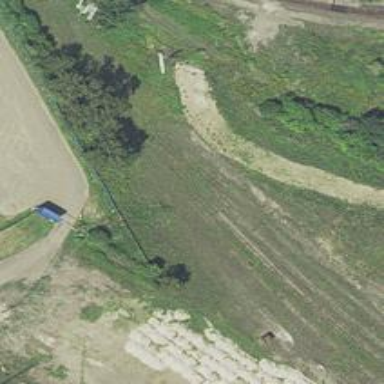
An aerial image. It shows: Disused railway spur service.